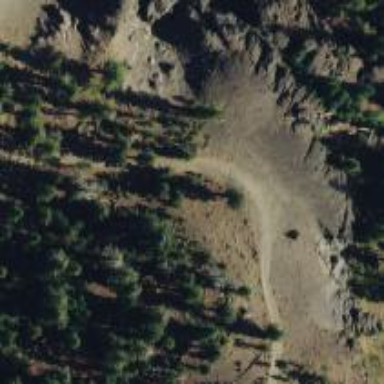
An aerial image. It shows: Natural saddle.